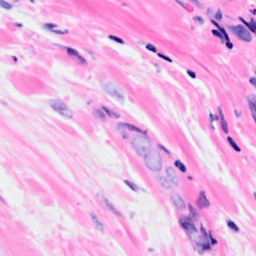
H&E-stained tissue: Breast